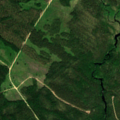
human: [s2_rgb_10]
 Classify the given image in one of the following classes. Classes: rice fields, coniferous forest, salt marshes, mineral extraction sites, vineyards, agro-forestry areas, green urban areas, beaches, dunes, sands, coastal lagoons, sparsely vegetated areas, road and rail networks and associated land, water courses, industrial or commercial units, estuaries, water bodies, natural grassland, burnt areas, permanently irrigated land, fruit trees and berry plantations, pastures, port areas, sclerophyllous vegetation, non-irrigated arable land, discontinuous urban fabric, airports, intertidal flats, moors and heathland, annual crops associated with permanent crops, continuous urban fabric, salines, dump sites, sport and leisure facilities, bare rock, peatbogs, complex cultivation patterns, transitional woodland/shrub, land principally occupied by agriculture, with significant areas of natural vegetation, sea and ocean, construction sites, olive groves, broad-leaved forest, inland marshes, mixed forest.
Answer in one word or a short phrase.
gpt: coniferous forest, mixed forest, transitional woodland/shrub